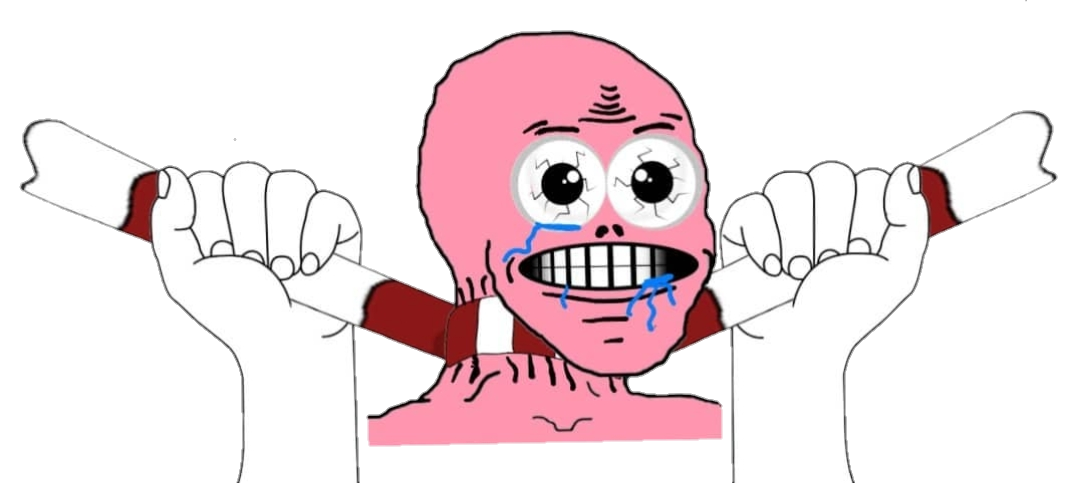
Label: 5_Rage